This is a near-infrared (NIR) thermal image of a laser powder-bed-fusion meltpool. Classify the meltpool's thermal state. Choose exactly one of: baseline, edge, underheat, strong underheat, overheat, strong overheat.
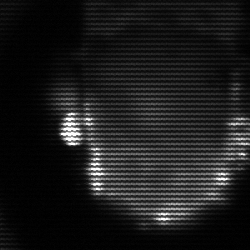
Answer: baseline